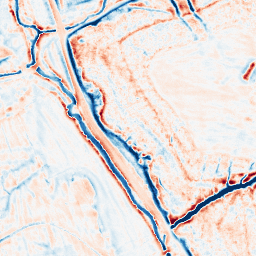
Category: edge_preserving
Decomposition family: bilateral
Decomposition parameters: d: 15
sigma_color: 100
sigma_space: 100
Upsampling method: bicubic_3x
Upsampling parameters: scale: 3
Upsampling scale: 3